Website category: sports
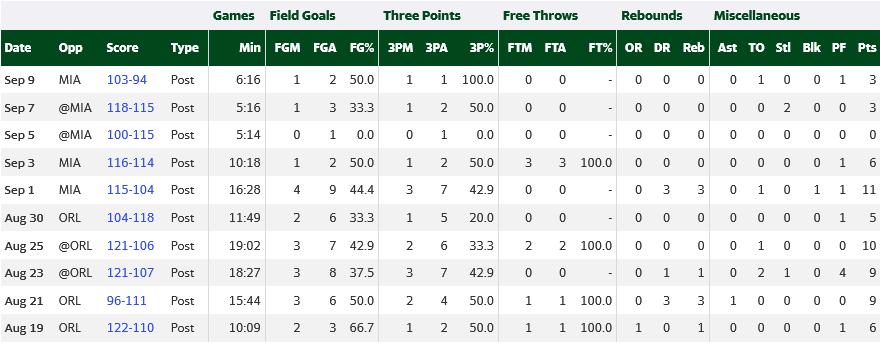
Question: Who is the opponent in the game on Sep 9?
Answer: MIA

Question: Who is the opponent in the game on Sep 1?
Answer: MIA

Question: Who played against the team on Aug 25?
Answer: ORL

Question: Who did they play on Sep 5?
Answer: MIA

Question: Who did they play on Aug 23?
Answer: ORL

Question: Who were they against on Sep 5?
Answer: MIA

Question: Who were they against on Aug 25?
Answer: ORL

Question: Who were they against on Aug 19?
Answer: ORL

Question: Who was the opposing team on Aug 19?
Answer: ORL

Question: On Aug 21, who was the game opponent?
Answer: ORL

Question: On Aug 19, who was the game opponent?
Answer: ORL

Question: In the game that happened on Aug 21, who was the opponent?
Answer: ORL

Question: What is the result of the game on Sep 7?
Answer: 118-115

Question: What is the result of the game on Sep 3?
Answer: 116-114

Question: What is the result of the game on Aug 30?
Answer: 104-118

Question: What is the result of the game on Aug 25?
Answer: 121-106

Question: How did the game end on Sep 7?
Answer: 118-115

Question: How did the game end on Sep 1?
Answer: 115-104

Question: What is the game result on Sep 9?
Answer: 103-94

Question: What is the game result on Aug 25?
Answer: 121-106

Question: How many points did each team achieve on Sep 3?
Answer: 116-114

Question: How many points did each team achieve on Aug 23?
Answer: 121-107

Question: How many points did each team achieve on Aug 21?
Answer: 96-111

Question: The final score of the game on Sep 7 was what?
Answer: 118-115

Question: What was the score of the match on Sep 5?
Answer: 100-115

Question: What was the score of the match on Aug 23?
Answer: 121-107

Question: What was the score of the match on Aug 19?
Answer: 122-110

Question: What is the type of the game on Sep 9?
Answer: Post

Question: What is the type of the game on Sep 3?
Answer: Post

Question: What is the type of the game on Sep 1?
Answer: Post

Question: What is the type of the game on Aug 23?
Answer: Post

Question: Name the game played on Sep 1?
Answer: Post

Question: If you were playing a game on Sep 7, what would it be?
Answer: Post

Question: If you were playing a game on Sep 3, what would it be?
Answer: Post

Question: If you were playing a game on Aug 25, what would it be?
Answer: Post

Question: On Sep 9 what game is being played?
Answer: Post

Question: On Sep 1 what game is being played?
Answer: Post

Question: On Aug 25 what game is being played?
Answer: Post

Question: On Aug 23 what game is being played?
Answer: Post

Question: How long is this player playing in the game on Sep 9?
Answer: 6:16

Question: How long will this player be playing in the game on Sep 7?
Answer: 5:16

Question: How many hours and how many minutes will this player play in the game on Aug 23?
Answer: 18:27

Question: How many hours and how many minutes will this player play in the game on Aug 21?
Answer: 15:44

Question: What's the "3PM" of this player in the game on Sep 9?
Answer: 1

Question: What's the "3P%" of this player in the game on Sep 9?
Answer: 100.0

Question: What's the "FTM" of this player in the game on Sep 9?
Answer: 0

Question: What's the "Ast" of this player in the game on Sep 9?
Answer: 0

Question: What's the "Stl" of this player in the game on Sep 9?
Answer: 0

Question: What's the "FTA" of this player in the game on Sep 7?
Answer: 0

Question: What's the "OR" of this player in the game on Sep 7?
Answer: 0

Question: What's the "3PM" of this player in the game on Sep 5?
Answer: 0

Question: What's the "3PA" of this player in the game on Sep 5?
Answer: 1

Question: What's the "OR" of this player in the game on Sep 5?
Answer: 0

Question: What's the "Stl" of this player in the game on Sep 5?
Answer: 0

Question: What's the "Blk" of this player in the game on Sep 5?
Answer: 0

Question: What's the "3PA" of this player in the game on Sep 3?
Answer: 2

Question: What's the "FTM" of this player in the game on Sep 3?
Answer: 3

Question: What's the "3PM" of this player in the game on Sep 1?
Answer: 3

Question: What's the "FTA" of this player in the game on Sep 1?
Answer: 0

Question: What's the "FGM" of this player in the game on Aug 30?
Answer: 2

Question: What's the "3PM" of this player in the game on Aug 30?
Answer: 1

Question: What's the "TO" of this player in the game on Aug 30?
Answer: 0

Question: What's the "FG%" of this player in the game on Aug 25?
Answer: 42.9

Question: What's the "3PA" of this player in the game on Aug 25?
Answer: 6